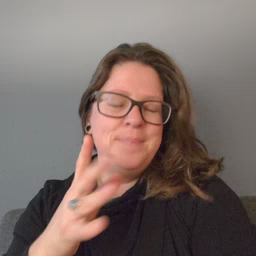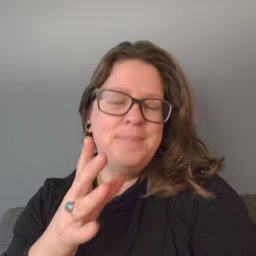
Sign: pencil